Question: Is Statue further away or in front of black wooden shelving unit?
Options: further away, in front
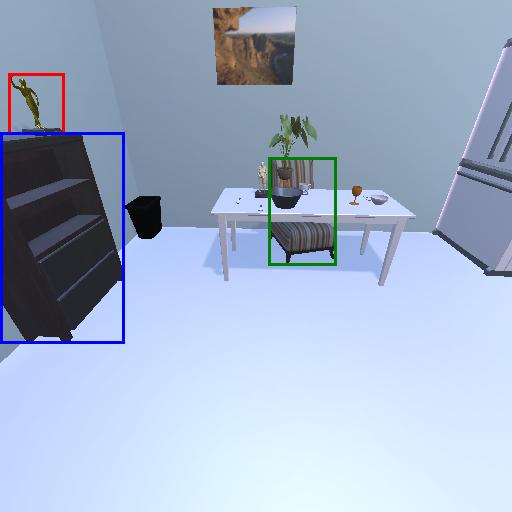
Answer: further away